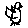
Label: bird